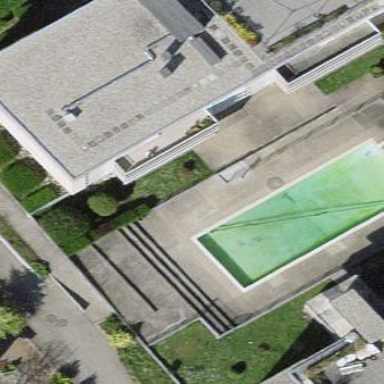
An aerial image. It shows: Swimming pool located in leisure land.